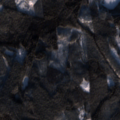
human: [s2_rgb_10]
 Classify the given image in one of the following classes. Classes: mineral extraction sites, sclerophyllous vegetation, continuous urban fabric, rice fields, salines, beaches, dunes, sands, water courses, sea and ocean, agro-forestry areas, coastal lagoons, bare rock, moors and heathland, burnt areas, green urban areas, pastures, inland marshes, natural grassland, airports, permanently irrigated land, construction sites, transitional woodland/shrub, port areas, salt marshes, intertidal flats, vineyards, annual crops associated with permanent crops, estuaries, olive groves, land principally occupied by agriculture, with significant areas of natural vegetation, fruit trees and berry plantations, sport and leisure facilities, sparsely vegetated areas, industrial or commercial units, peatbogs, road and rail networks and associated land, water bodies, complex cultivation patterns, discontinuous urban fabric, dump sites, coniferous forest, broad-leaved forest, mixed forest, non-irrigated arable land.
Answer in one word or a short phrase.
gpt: coniferous forest, mixed forest, transitional woodland/shrub, water bodies